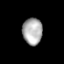
Tissue: prostate
Cell type: T cells
Senescence score: 0.3461
Nuclear area (px): 517
Mean DAPI intensity: 173.315